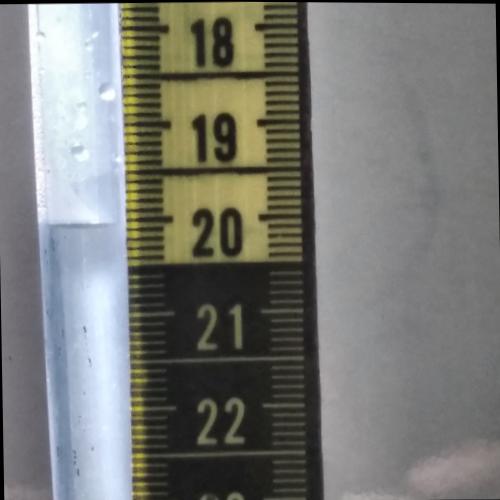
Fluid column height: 20.0 cm